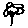
Label: flower